Field crop: maize
Growth stage: 1
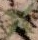
Species: atriplex